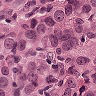
Metastatic tissue present: yes